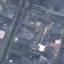
Land use / land cover: Industrial